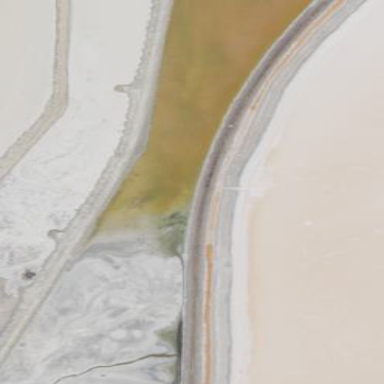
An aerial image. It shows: Salt pond.